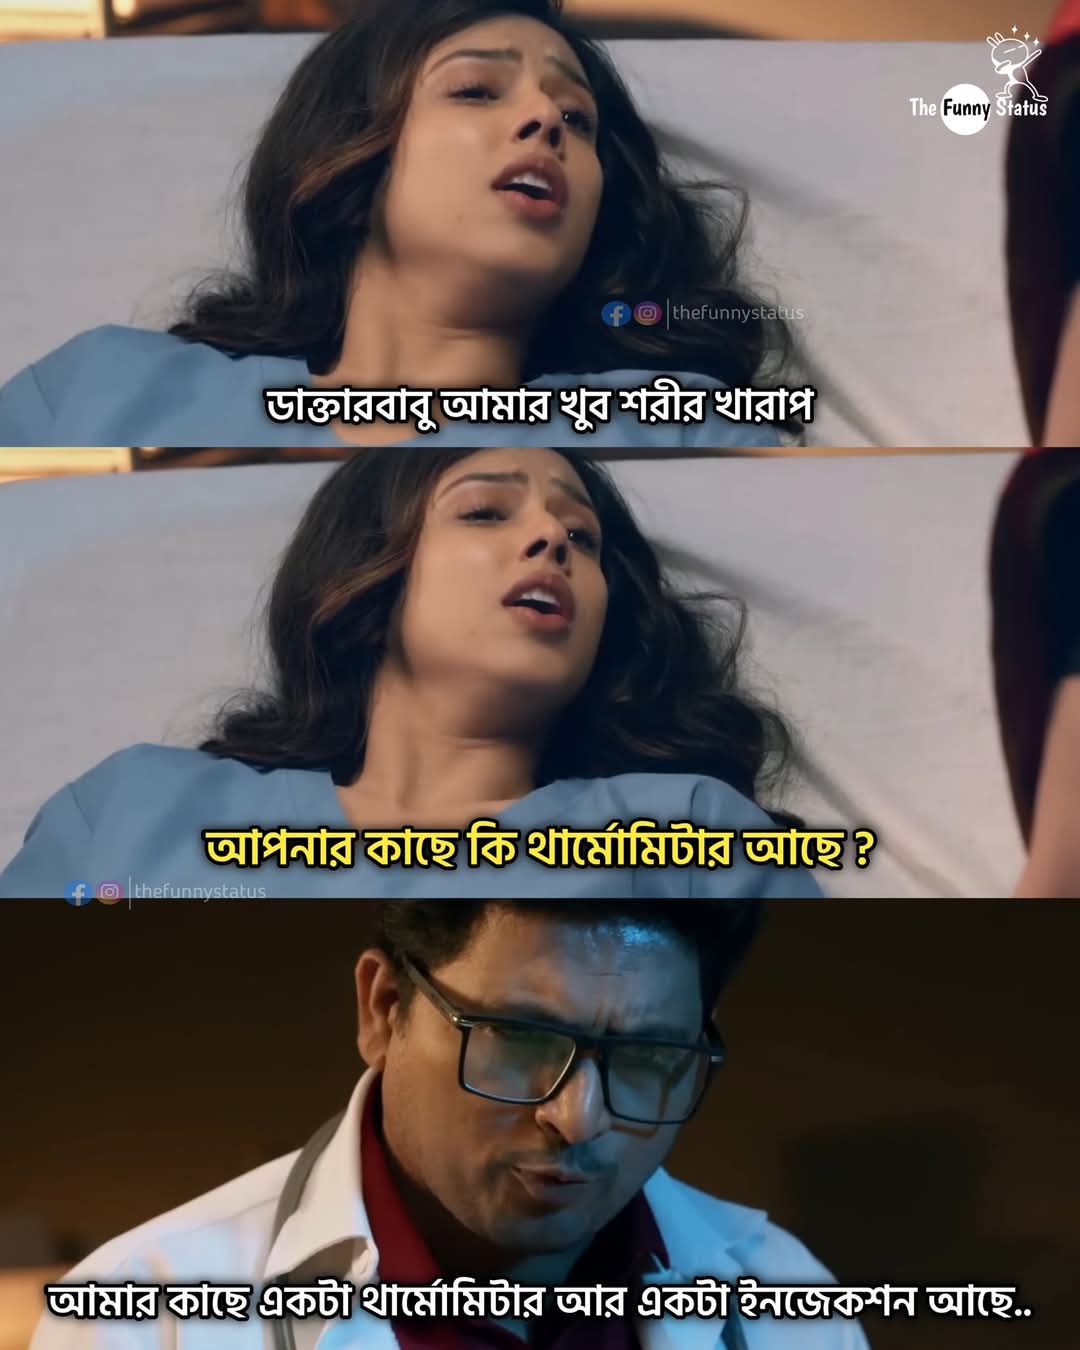
Text: ডাক্তারবাবু আমার খুব শরীর খারাপ
আপনার কাছে কি থার্মোমিটার আছে?
আমার কাছে একটা থার্মোমিটার আর একটা ইনজেকশন আছে..
Label: Non Hate